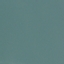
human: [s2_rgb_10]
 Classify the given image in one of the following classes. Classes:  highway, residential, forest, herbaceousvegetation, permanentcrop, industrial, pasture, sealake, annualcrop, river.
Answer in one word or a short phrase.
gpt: SeaLake